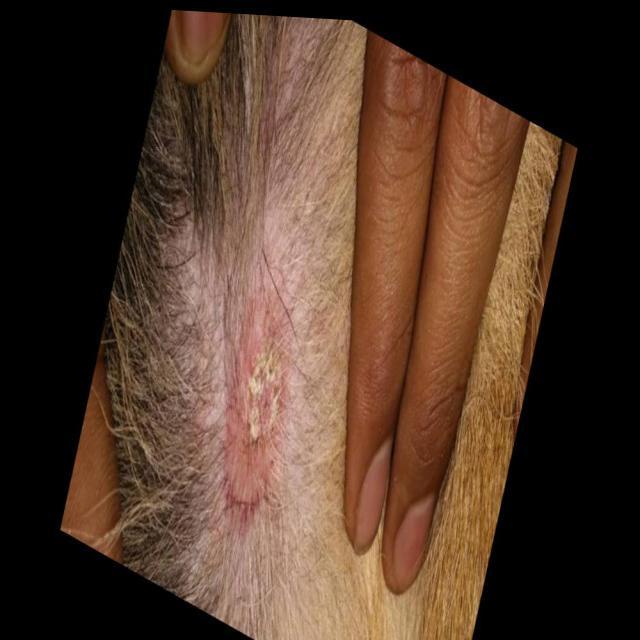
Canine ringworm (Dermatophytosis) — fungal infection caused by Microsporum or Trichophyton. Presents with circular alopecia, scaling, crusting, and broken hairs.